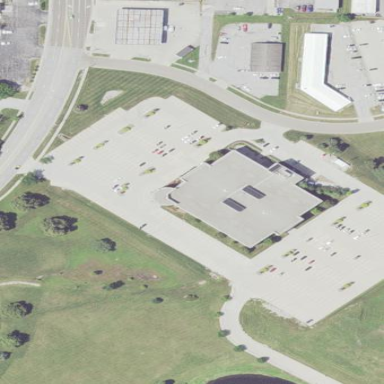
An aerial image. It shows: Building.